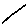
Label: line